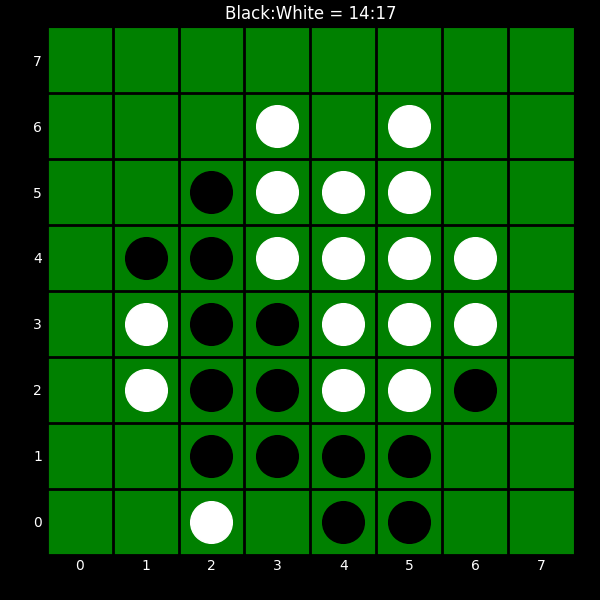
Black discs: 14
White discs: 17